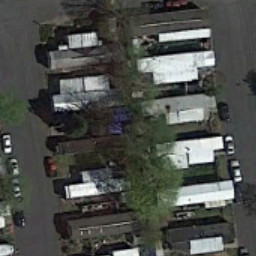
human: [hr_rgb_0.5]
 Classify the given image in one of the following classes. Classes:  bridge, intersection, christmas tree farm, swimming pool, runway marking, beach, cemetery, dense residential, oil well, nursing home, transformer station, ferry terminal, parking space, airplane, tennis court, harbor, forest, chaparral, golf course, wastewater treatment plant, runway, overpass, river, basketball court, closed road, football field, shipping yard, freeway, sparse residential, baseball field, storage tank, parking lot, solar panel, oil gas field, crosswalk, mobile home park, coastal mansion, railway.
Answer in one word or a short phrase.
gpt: mobile home park